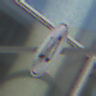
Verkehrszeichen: EndeGeschwindigkeit40
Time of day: MorningAfternoon
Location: Outdoor (Urban)
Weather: PartlyCloudy
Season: NotSpecified
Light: Natural